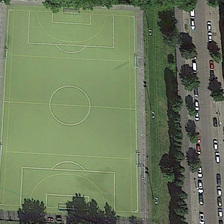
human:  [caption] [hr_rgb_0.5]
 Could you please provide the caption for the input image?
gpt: a football field is near many green trees and a road with cars .

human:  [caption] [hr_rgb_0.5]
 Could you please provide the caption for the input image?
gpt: a football field is near many green trees and a road with cars .

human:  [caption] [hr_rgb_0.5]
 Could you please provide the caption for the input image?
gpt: near the green basketball court is a red badminton court .

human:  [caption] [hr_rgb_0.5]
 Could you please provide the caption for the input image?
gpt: the two courts are surrounded by dark green trees .

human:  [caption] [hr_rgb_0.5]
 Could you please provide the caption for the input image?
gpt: near the green basketball court is a red badminton court .